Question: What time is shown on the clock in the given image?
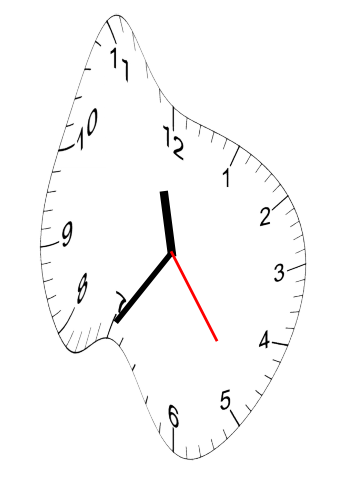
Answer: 11:35:24